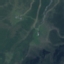
Label: HerbaceousVegetation